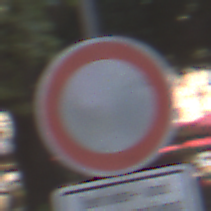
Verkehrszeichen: VerbotFahrzeugeAllerArt
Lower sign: BesondereFahrzeugeUndTransportgueter9
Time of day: MorningAfternoon
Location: Outdoor (Suburban)
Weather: PartlyCloudy
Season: NotSpecified
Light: Natural